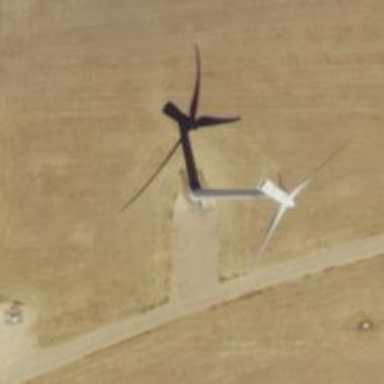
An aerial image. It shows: Wind generator powered by wind. The generator type is horizontal axis and it uses wind turbines.